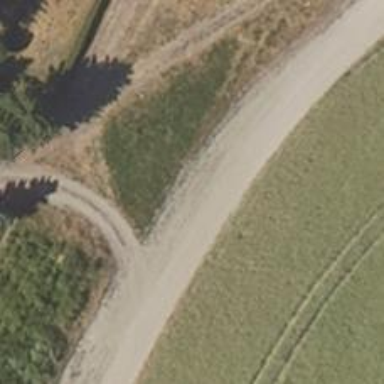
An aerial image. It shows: Sandy track with grade4 tracktype.